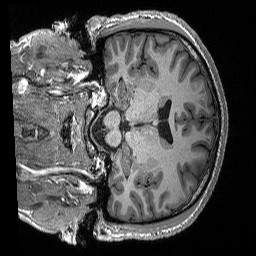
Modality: T1w
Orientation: coronal
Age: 22
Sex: male